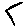
Label: fish